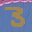
Label: 3